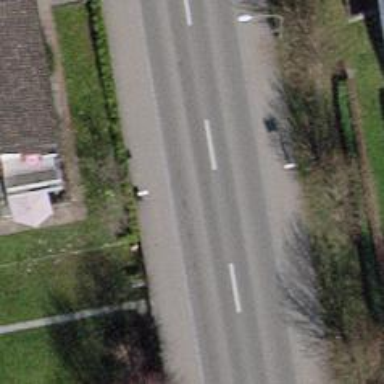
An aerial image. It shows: Public transport stop position.